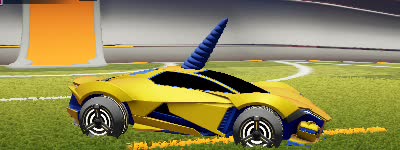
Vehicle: werewolf